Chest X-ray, PA view. Patient: 61 years old, sex F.
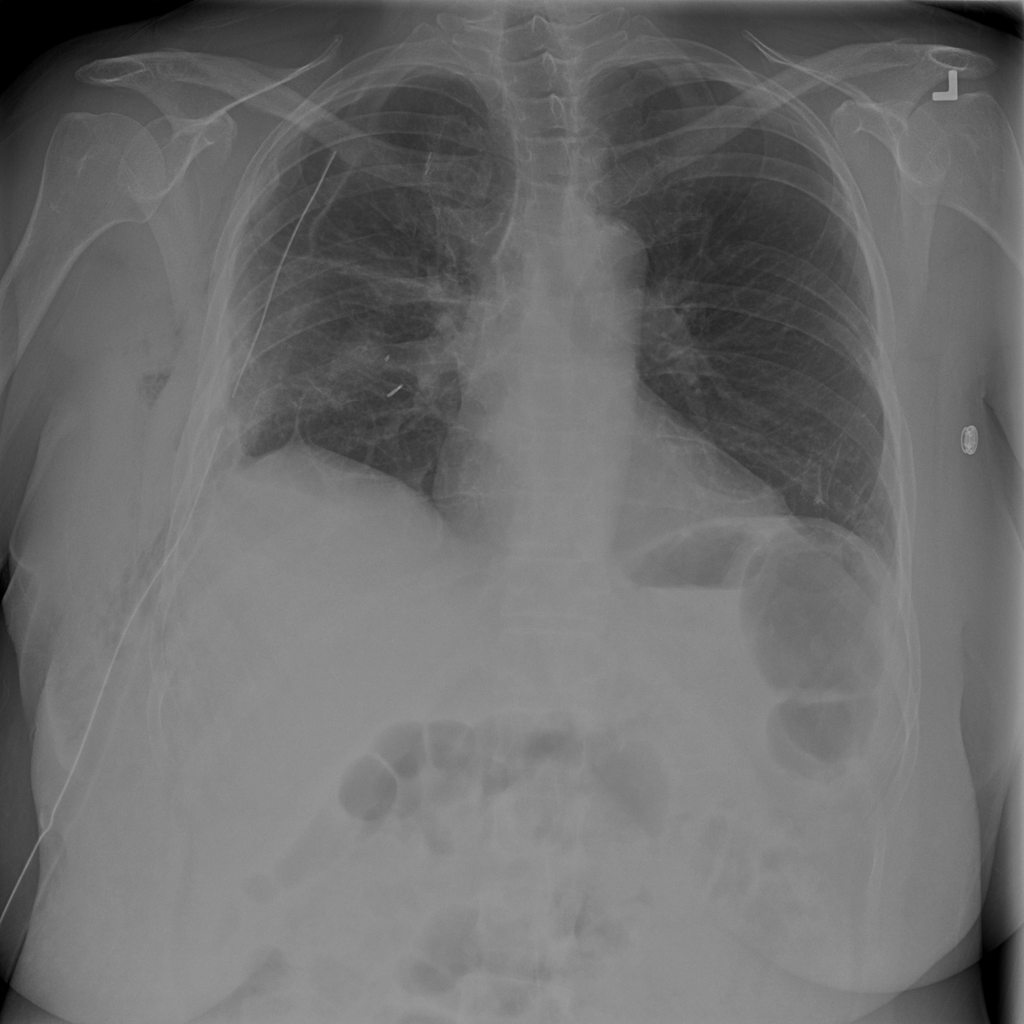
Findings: Pneumothorax